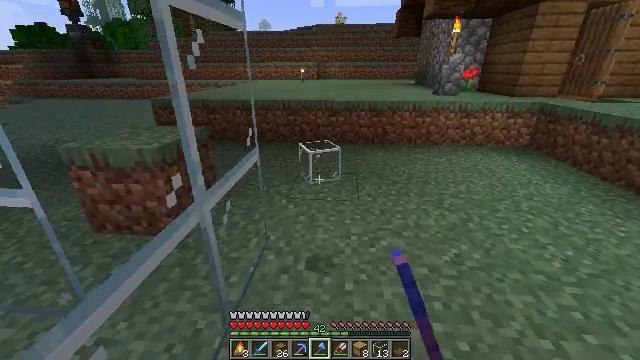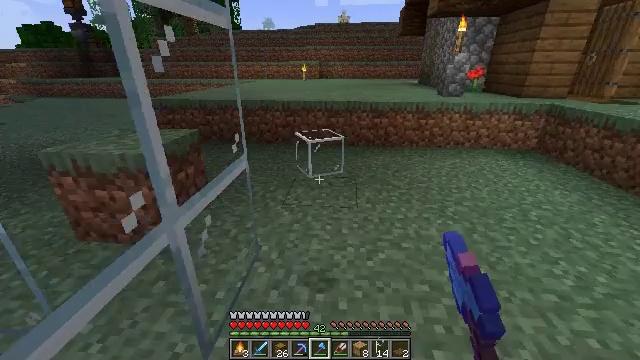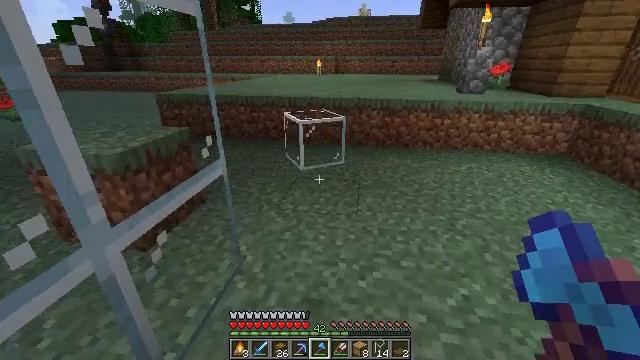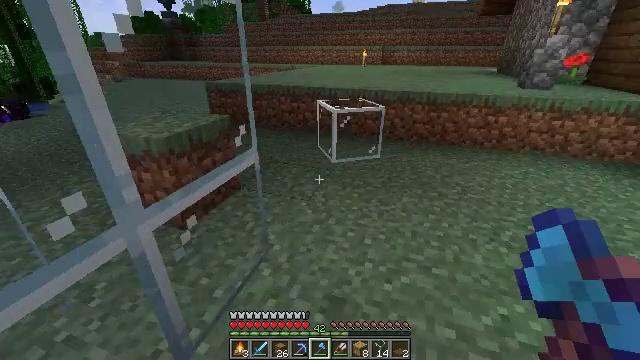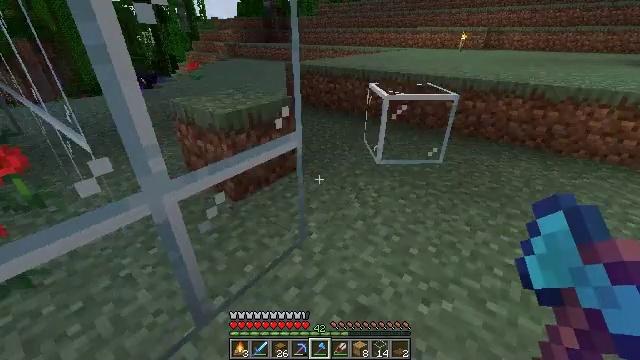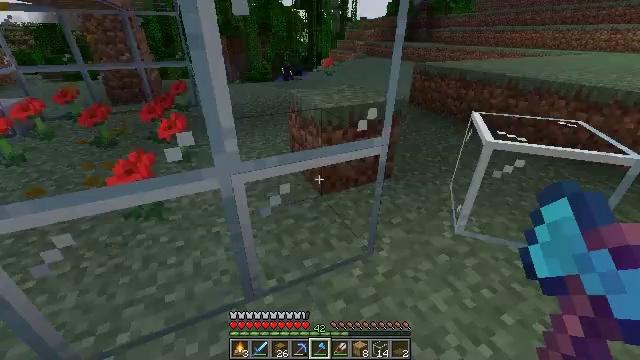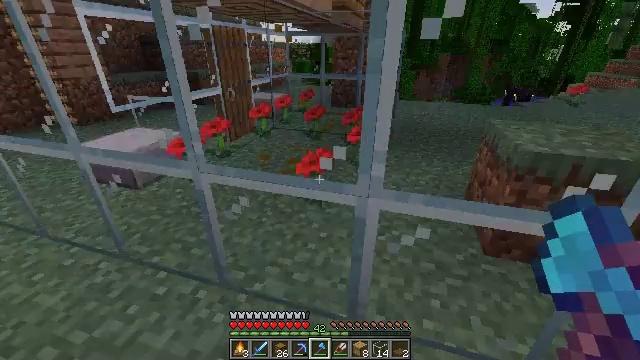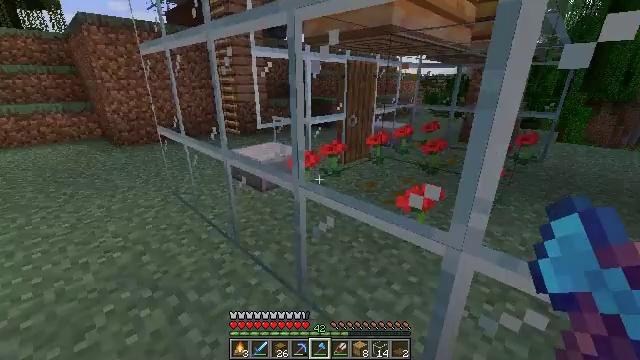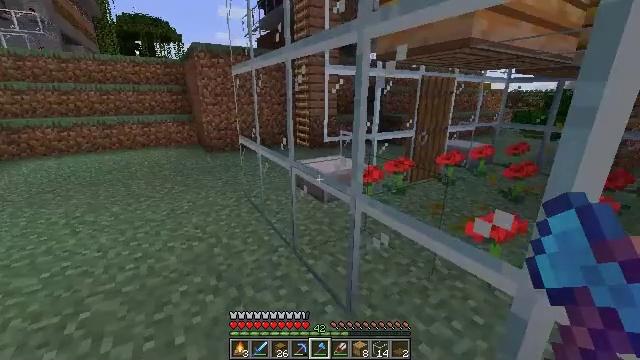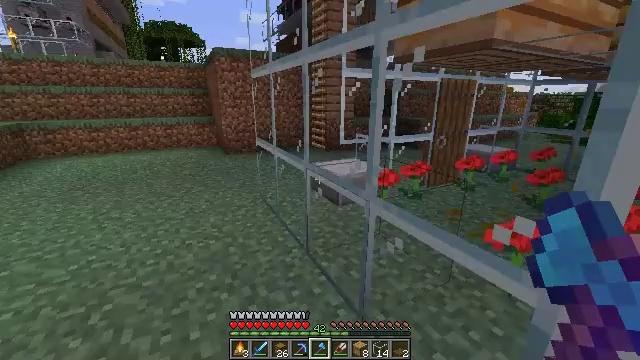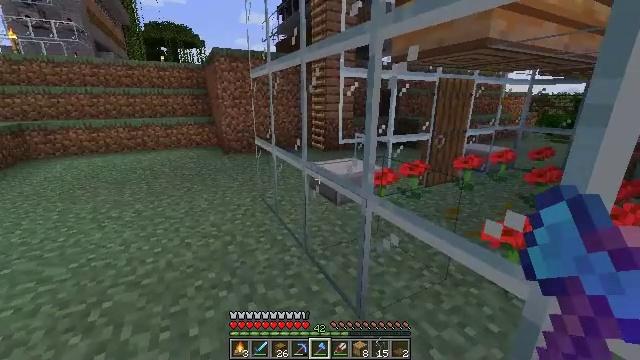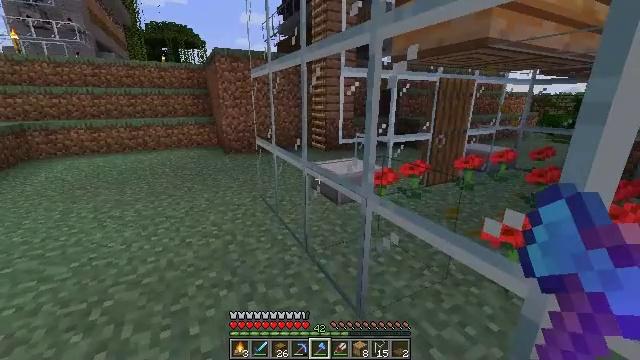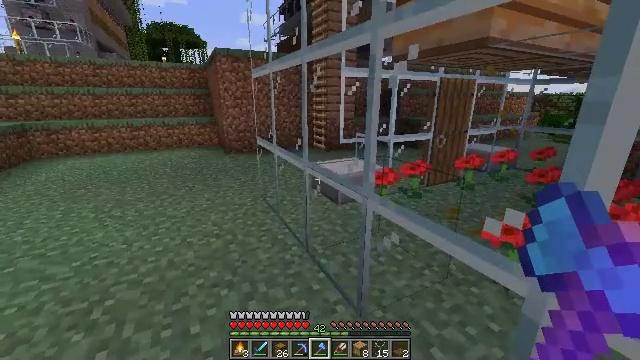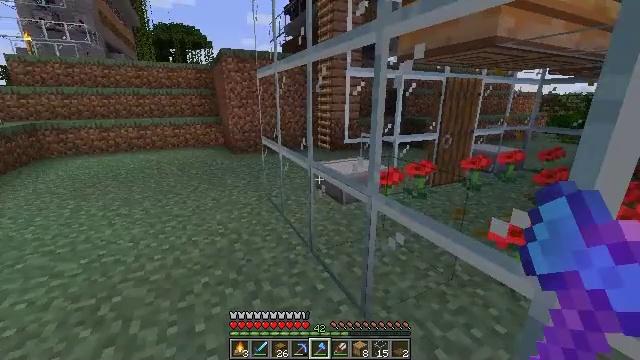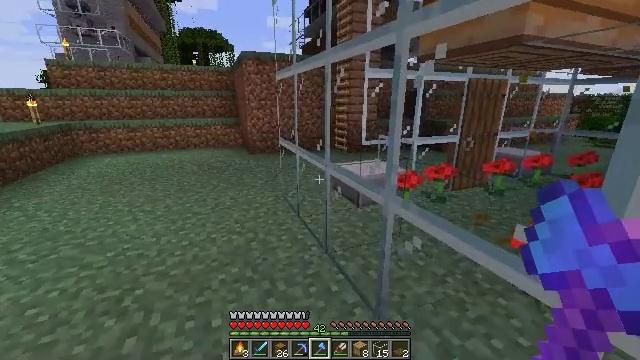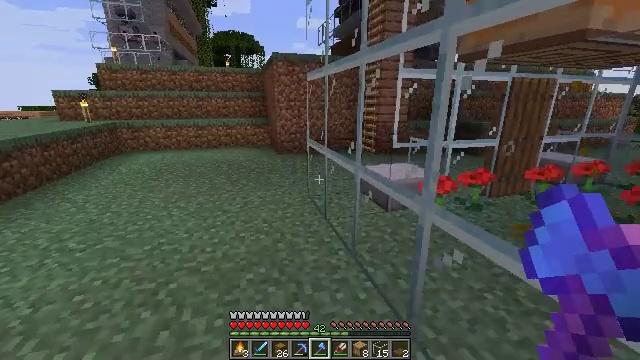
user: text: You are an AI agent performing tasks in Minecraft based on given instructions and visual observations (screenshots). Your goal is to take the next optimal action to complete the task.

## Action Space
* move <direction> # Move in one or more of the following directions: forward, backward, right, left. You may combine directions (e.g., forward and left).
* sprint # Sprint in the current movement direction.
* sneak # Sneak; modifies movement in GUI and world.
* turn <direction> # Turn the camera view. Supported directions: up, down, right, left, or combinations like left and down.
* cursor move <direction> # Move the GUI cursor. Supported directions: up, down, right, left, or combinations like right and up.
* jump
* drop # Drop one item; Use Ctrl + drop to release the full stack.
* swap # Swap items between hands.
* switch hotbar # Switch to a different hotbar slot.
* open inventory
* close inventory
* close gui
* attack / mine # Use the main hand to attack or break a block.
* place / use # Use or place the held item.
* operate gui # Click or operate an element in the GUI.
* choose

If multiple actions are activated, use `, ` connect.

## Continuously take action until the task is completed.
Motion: motion action
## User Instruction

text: Break the glass block.
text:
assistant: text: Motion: move forward and move right
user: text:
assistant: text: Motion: move forward and move right, turn left and down
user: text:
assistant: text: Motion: move forward and move right, turn left and down
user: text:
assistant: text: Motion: move forward and move right, turn left and down
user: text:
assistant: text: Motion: move forward and move right, turn left
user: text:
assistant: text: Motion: move forward and move right, turn left and up
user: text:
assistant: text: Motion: turn left and up
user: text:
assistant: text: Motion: turn left and up
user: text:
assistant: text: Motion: turn left
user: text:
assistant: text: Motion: no_op
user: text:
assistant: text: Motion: no_op
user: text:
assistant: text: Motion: no_op
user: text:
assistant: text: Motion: turn left
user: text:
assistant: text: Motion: turn left
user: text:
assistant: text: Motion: move forward and move left, turn left
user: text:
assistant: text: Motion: move forward and move left, turn left
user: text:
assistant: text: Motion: move forward and move left
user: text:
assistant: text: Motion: move forward and move left
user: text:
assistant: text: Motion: move forward and move left
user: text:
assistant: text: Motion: move forward and move left
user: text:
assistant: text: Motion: move forward and move left
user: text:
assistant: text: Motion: move forward
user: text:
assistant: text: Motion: move forward
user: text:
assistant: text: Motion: move forward
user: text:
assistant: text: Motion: move forward, sprint
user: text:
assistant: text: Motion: move forward, sprint
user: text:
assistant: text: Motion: move forward, sprint
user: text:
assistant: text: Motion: move forward, sprint
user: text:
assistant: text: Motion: move forward
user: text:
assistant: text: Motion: move forward